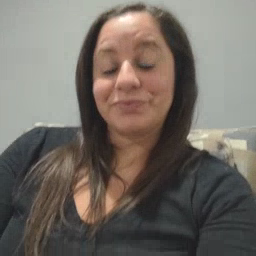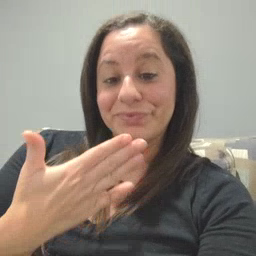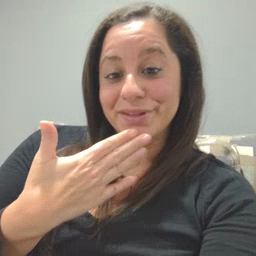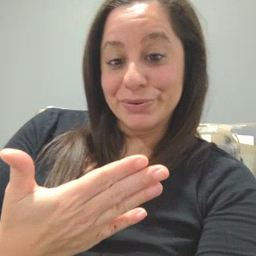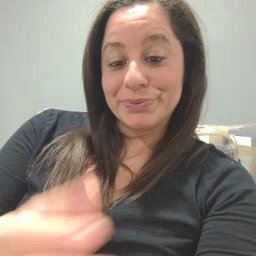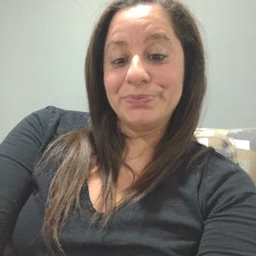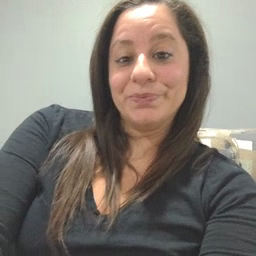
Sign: thankyou